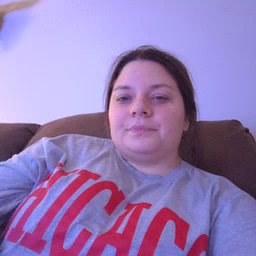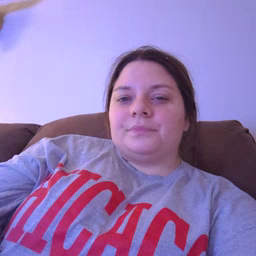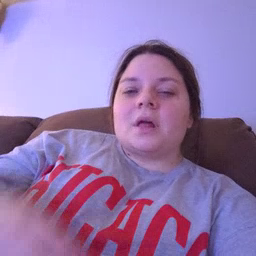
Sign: lamp